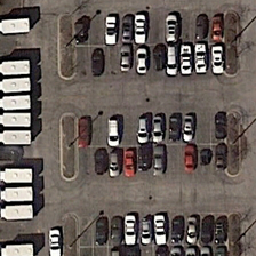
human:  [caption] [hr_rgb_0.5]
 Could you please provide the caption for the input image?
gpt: It's gray land and roads, red, white, black and gray cars.

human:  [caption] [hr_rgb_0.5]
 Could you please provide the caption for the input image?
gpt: It is earth and grey road, and red, white, black and grey cars.

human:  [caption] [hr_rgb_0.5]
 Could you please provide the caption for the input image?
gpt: It's a red land, white and black.

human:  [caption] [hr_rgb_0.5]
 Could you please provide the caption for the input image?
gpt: It is grey land and road, red, white, black and grey cars.

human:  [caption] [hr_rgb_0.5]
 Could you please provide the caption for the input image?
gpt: It's gray earth and road, and red, white, black and gray cars.